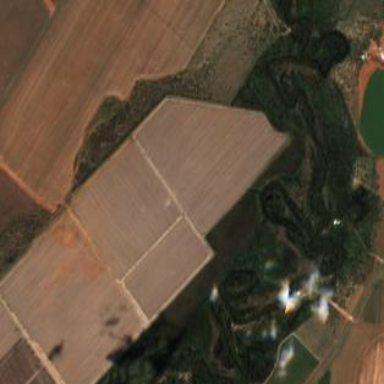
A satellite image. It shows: Farmland used for producing crops.